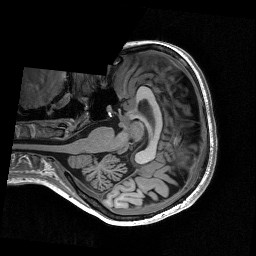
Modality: T1w
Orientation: axial
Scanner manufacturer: siemens
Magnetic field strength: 3 T
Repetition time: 2.53 s
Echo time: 0.00267 s